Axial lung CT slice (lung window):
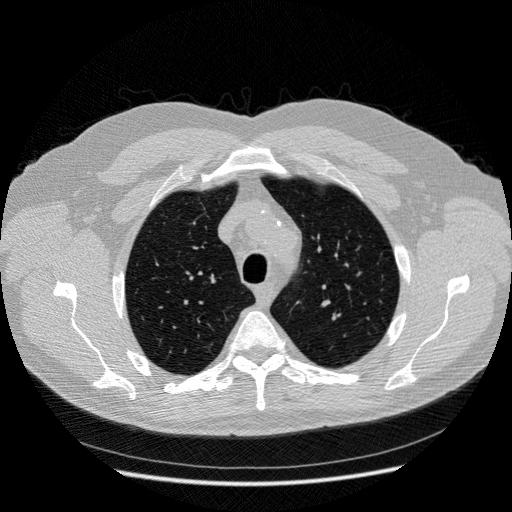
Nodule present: no